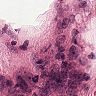
Metastatic tissue present: yes